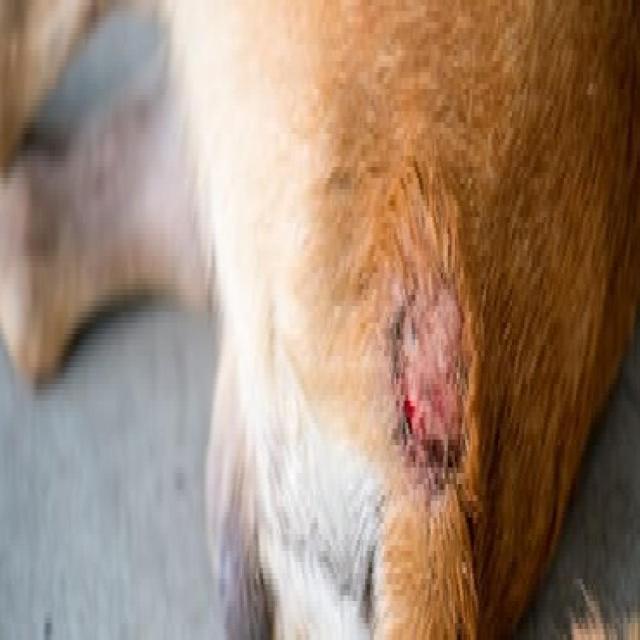
Canine dermatitis — inflammation of the skin presenting with erythema, pruritus, papules, and excoriation. May be allergic, contact, or atopic in origin.